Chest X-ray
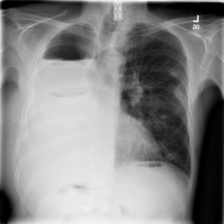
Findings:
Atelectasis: negative
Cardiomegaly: negative
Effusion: negative
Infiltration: negative
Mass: negative
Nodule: negative
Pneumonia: negative
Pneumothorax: negative
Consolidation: negative
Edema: negative
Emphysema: negative
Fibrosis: negative
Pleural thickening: negative
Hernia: negative